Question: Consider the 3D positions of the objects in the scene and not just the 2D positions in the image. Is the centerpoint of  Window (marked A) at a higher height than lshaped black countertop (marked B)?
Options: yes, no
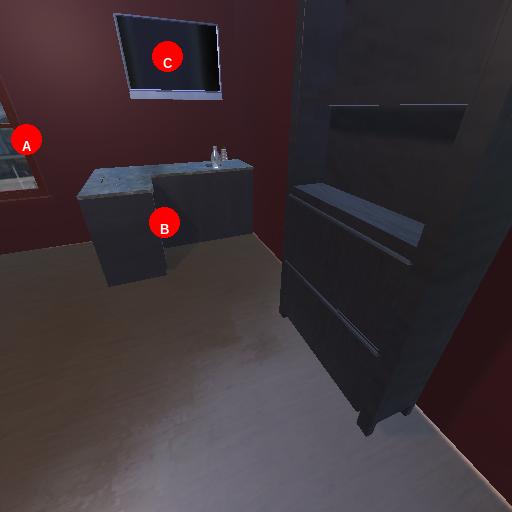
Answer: yes